Question: I want to divide my to content in to similar parts relative to 100%. For example: if "Overview" needs height of 60 than "Features" should automatically get height of 40.

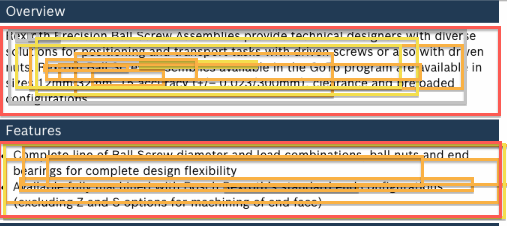
Answer: I think your question lacks some data : 100% is a ratio, so it's 100% of 'what' length ?
I you take the superView's height as 100% reference, then it's quite easy, using autolayout (be sure to set 'translatesAutoresizingMaskIntoConstraints' to NO on your views) :
'''
UIView * superView;//ou reference view whose height serves as 100%
float overViewHeightRatio = 0.6; // 60%
NSLayoutConstraint *overViewHeight = [NSLayoutConstraint constraintWithItem:overView attribute:NSLayoutAttributeHeight relatedBy:NSLayoutRelationEqual toItem:self.view attribute:NSLayoutAttributeHeight multiplier:overViewHeightRatio constant:0];
NSLayoutConstraint *featureHeight = [NSLayoutConstraint constraintWithItem:featureView attribute:NSLayoutAttributeHeight relatedBy:NSLayoutRelationEqual toItem:self.view attribute:NSLayoutAttributeHeight multiplier:(1 - overViewHeightRatio) constant:0];
// add other constraints : width, X and Y positioning for both overview & feature view
'''
( from Micantox comment)